Interaction volume radius: 5 \u00c5
Interaction volume height: 10 \u00c5
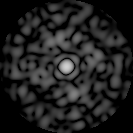
Disorder parameter: 0.8179